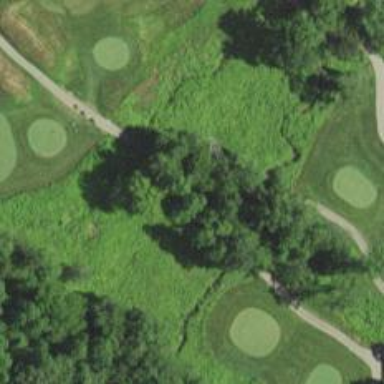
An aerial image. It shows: Pathway for golfing.